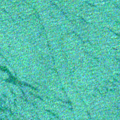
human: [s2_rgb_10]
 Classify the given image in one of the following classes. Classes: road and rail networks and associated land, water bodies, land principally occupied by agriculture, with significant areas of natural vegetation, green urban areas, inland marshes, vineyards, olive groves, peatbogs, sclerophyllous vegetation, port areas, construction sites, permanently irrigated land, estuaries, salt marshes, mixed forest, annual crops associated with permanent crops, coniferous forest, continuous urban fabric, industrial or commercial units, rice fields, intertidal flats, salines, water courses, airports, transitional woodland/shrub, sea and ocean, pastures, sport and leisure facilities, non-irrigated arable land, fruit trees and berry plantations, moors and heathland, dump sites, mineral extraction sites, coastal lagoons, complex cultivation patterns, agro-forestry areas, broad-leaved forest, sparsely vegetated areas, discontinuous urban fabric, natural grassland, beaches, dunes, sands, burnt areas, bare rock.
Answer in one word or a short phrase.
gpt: sea and ocean